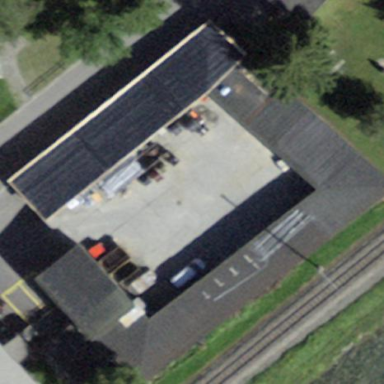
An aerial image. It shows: Building with tiled roof.